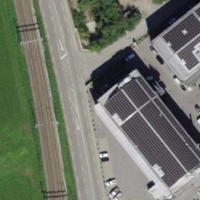
EUNIS habitat code: 57
Species observed at this site:
Phoenicurus ochruros
Ptyonoprogne rupestris
Sylvia atricapilla
Luscinia megarhynchos